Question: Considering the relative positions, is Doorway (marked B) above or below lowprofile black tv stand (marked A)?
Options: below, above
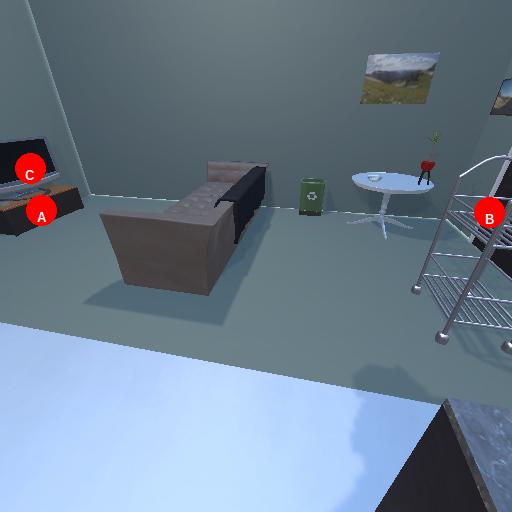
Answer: below